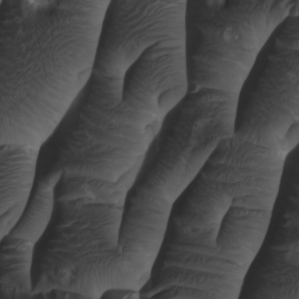
Label: non_frost